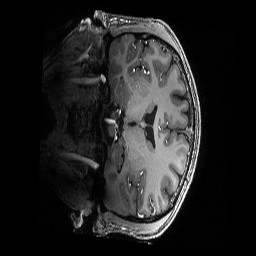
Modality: T1w
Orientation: coronal
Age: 27
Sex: male
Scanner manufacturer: siemens
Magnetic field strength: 6.98 T
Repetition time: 3.1 s
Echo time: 0.00252 s